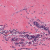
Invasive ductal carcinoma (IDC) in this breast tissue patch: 0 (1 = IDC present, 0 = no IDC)